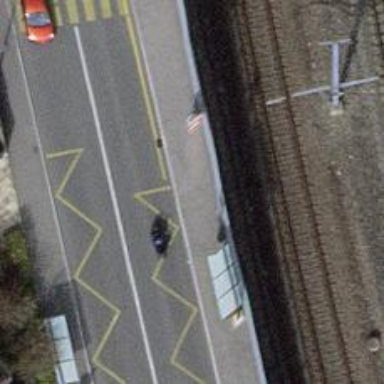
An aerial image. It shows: Asphalt sidewalk leading to public transport platform.